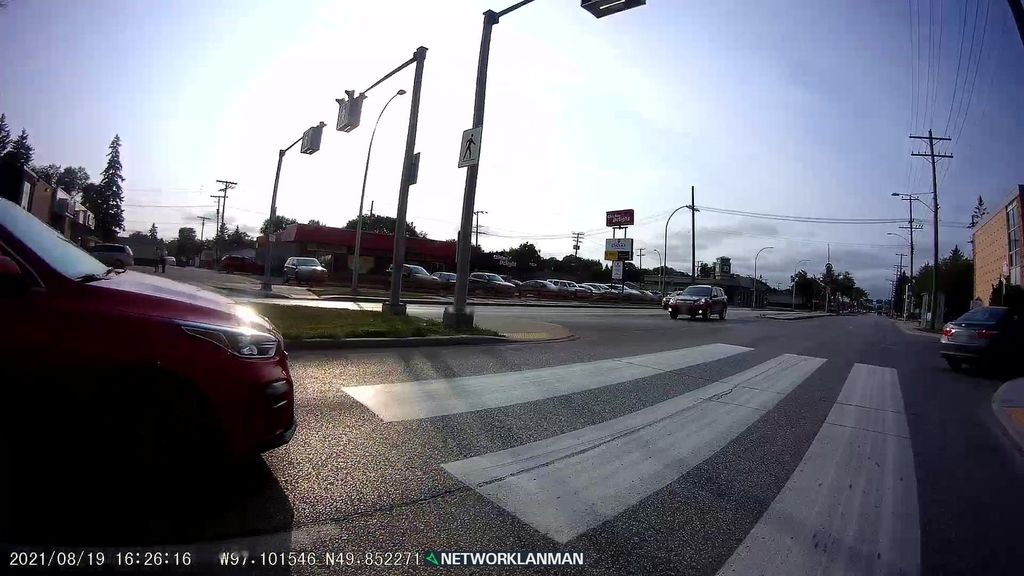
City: winnipeg